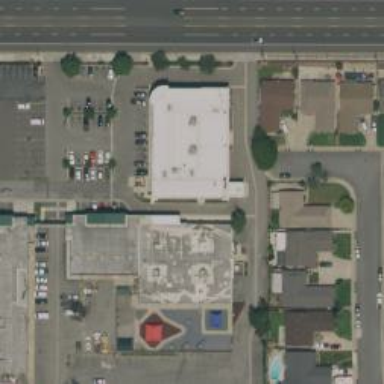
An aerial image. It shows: Pharmacy providing healthcare services.